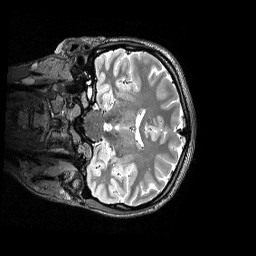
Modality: T2w
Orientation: coronal
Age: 20
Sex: female
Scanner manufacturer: siemens
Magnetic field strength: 3 T
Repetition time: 3.2 s
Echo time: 0.565 s